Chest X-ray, PA view. Patient: 61 years old, sex F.
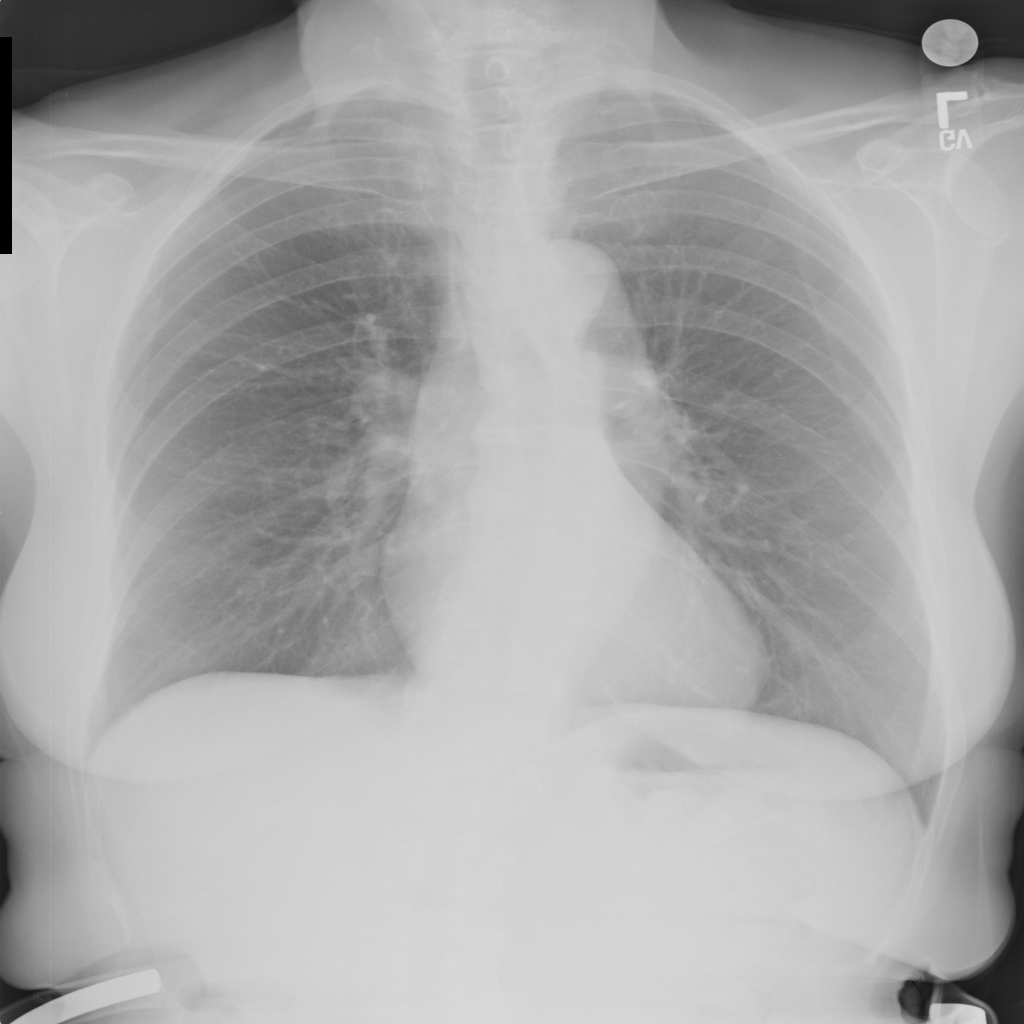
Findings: No Finding